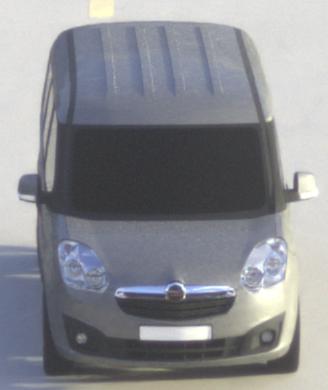
Make: Opel
Model: Combo Combi L1H1 1.4
Detailed model: Combo (D) Combi
Model produced from: 2012/01
Model produced until: 2013/11
Doors: 5
Color: gray
Road condition: dry road
Daytime: morning or afternoon
Contrast: medium contrast